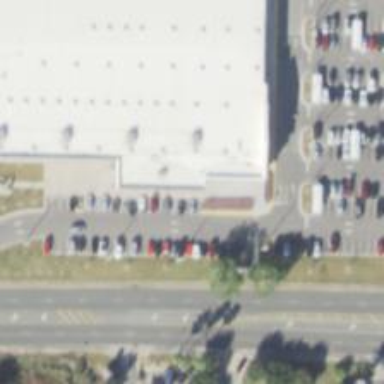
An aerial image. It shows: Parking space is available.